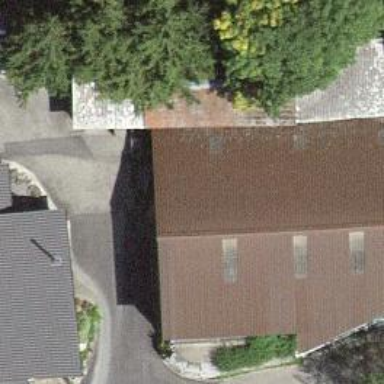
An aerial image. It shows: Farm auxiliary building.